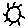
Label: sun